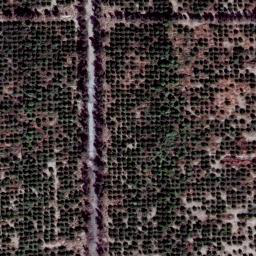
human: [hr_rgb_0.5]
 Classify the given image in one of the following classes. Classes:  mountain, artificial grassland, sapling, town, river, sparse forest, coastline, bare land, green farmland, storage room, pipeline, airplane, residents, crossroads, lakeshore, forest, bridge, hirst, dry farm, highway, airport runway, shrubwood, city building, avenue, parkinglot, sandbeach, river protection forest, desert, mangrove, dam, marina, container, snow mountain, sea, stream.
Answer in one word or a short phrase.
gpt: dry farm